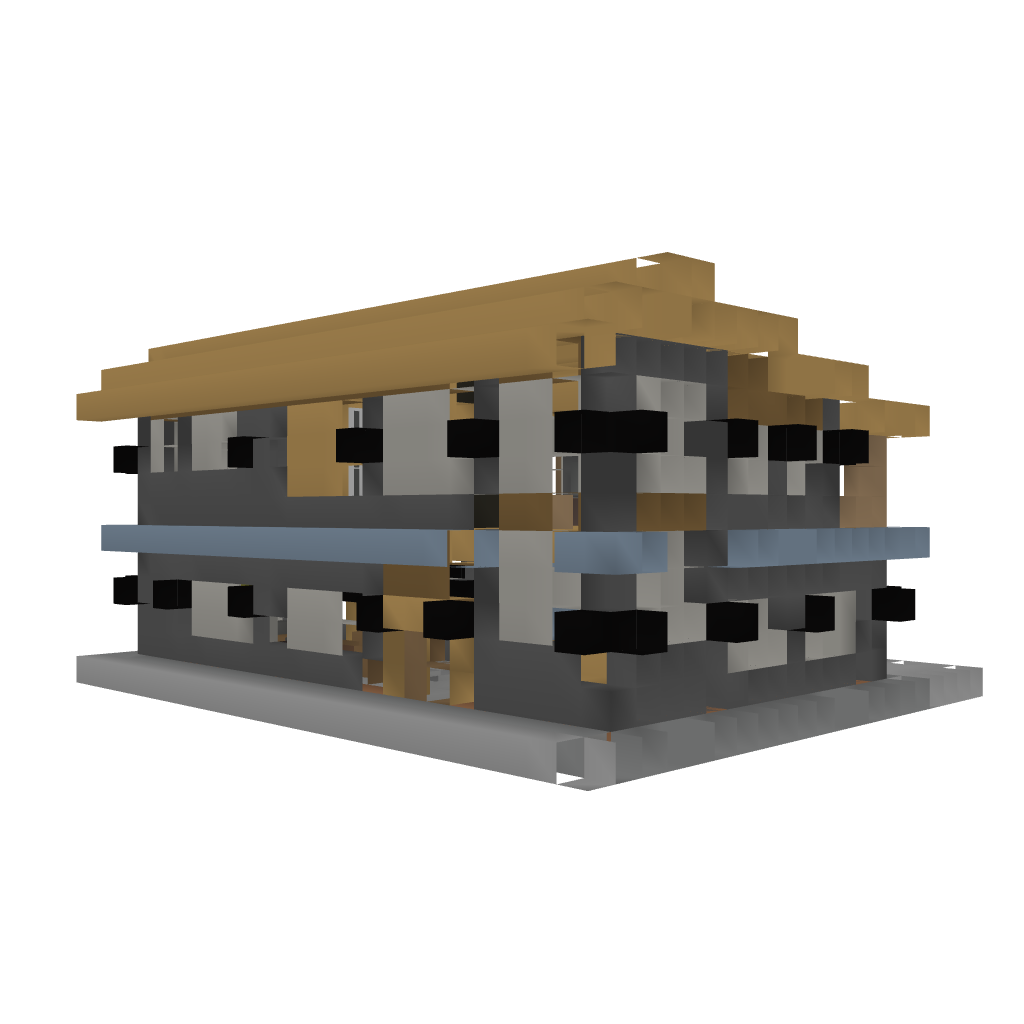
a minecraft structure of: My house